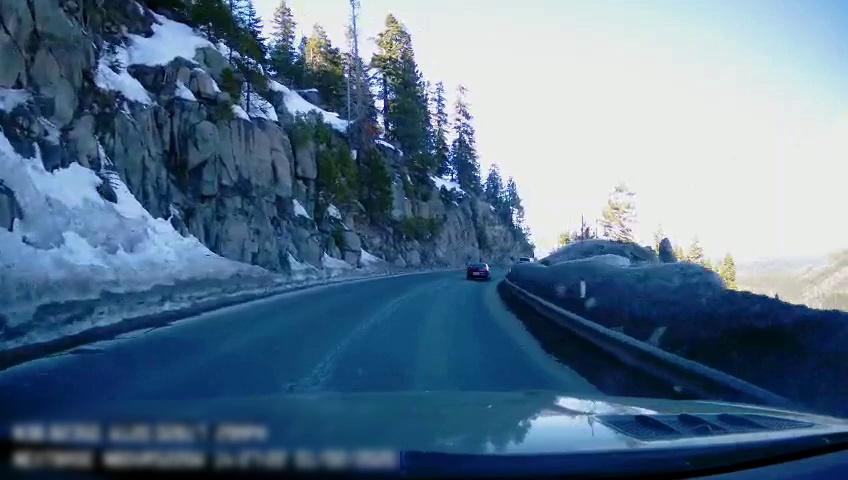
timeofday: Day
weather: Sunny
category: Drivable Space
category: Vehicles | SUV
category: Vehicles | Car
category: Lanes | Opposite Lane
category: Lanes | Opposite Lane
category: Lanes | Current Lane